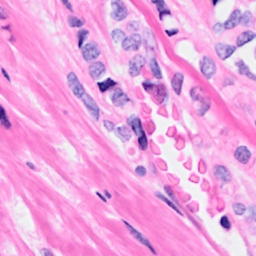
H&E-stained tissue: Breast